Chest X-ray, PA view. Patient: 40 years old, sex F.
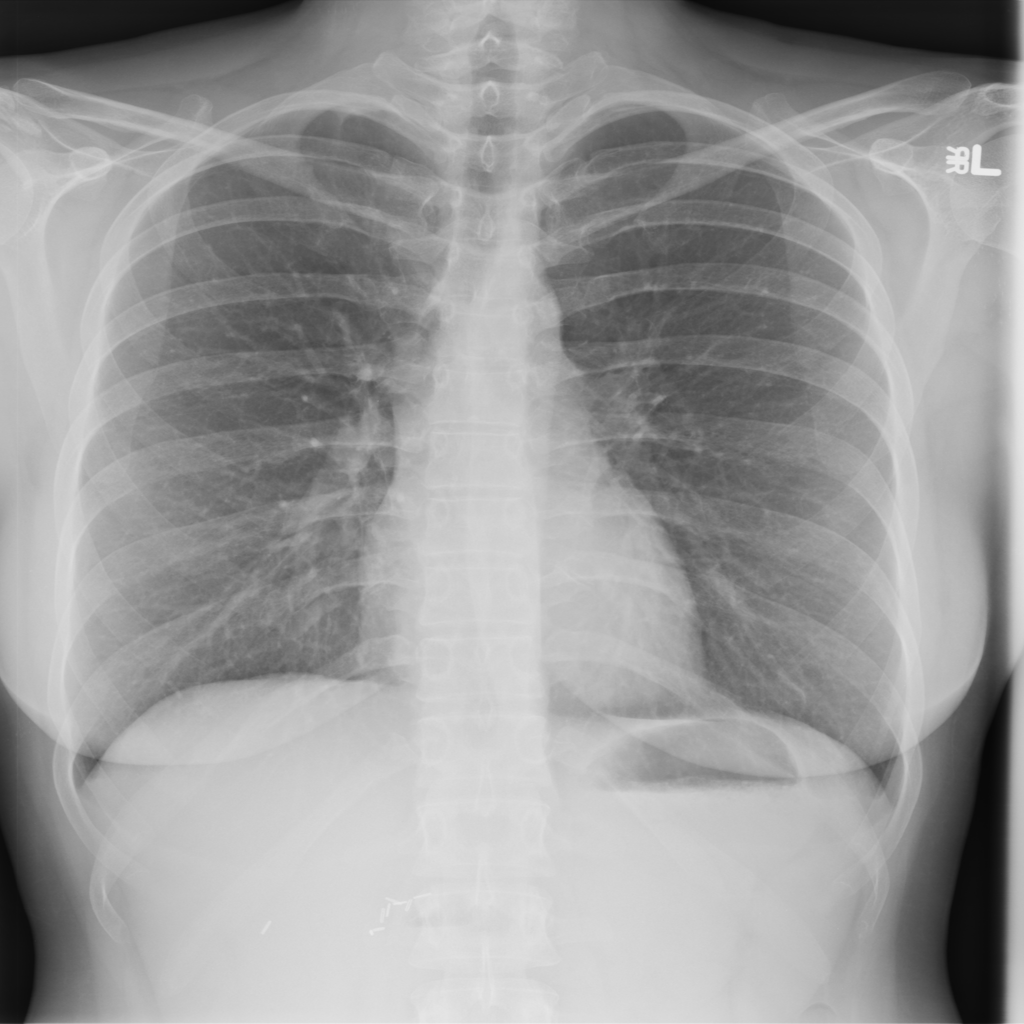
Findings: No Finding